Question: This is specifically salesforce/jquery experts.
I am trying to use twitter bootstrap datepicker on apex:inputText component.
and i have two apex:inputText components on a page.
using following code for that.
'''
<script type="text/javascript" src="{!URLFOR($Resource.mypackage,'/js/jquery.min.js')}"></script>
<script type="text/javascript" src="{!URLFOR($Resource.mypackage,'/js/bootstrap.min.js')}"></script>
<script type="text/javascript" src="{!URLFOR($Resource.mypackage,'/datepicker/js/bootstrap-datepicker.js')}"></script>
<link href="{!URLFOR($Resource.mypackage,'/css/bootstrap.css')}" rel="stylesheet"/>
<link href="{!URLFOR($Resource.mypackage,'/css/bootstrap-responsive.css')}" rel="stylesheet"/>
<link href="{!URLFOR($Resource.mypackage,'/datepicker/css/datepicker.css')}" type="text/css" rel="stylesheet" />
'''
These are js and css i am using.
and following code i am using to create datepicker on the apex:inputText components
'''
<apex:form >
<b>Start Date:</b>&nbsp;
<apex:inputText label="Start Date" id="startDate" value="{!startDateString}" styleclass="editTextFieldSmall startDate"/>
&nbsp;&nbsp;<b>End Date:</b>&nbsp;
<apex:inputText label="End Date" id="endDate" value="{!endDateString}" styleclass="editTextFieldSmall endDate" />
<input type="text" class="startDate1" value="09/01/2013"/>
<input type="text" class="startDate2" value="09/01/2013"/>
</apex:form>
<script>
$(document).ready(function(){
'''
$(document).ready(function(){
$('.startDate').datepicker({
format: 'mm/dd/yyyy'
});
$('.endDate').datepicker({
format: 'mm/dd/yyyy'
});
});
//
There are two standard input text on which datepicker works fine.
But when I use it on apex:inputText then datepicker shows up by default on load of the page. like this without clicking on the field.

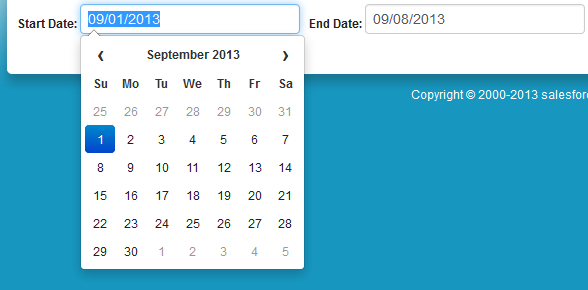
Answer: If i understood your question correctly you want to prevent the datepicker loading onload of page.
To prevent standard salesforce datepicker to open onload of page add this code to your page
'''
<script>
function setFocus(){}
</script>
'''
Although this is not documented and might break with future release.